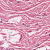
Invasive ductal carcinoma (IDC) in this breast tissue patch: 0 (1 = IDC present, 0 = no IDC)